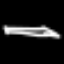
Label: pencil